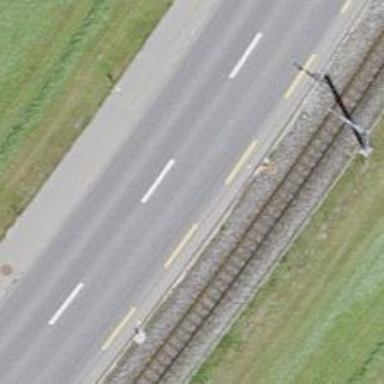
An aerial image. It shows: Secondary road with asphalt surface and sidewalk on the left side.